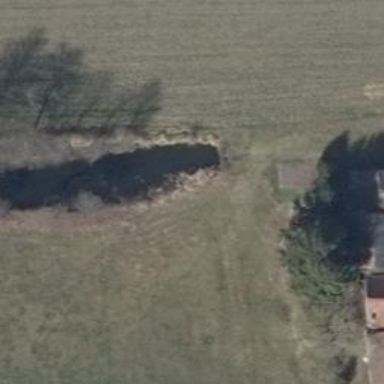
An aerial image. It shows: Culvert tunnel.